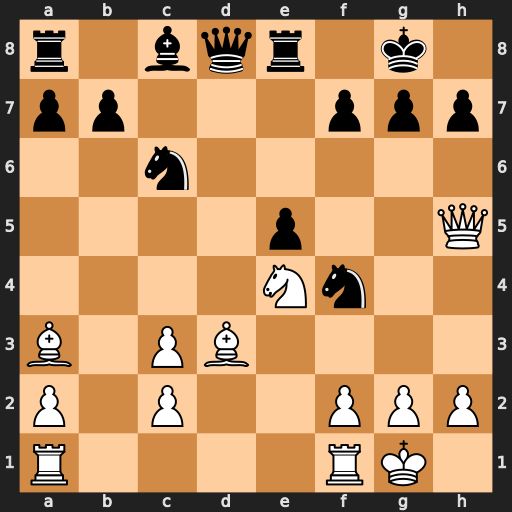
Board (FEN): r1bqr1k1/pp3ppp/2n5/4p2Q/4Nn2/B1PB4/P1P2PPP/R4RK1
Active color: w
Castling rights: -
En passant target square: -
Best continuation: Nf6+ Qxf6 Qxh7#